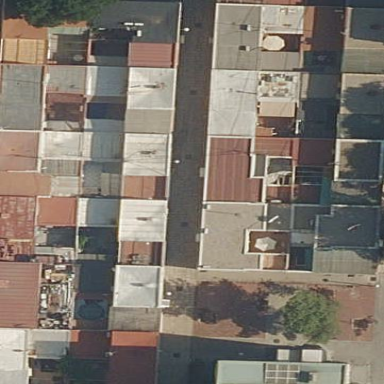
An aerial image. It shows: Terrace building.